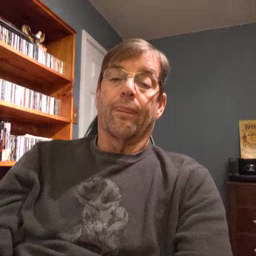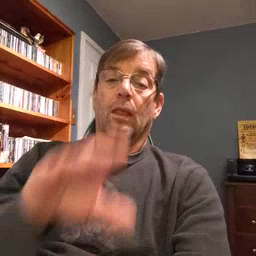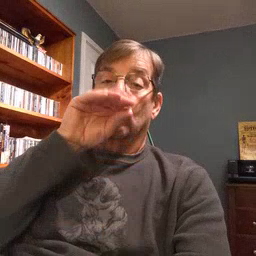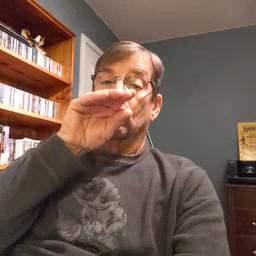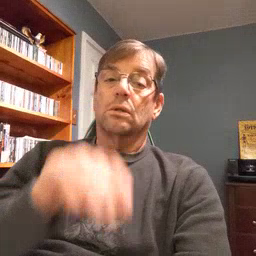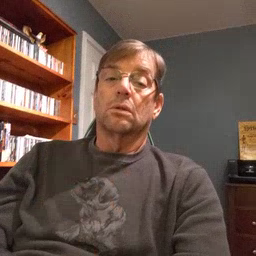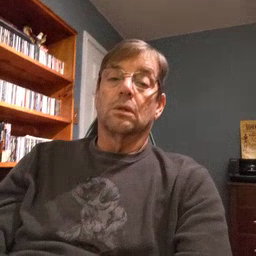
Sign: goose